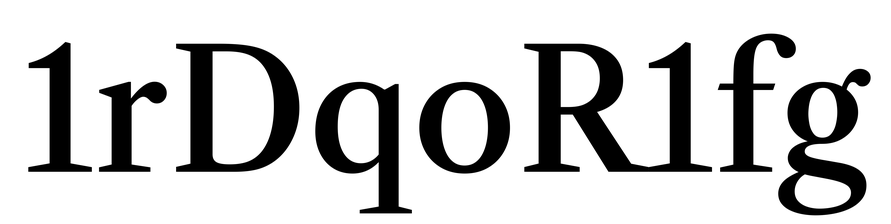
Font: LibreCaslonText_Medium